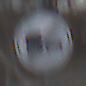
Verkehrszeichen: EndeUeberholverbotKraftfahrzeuge
Umgebung: Outdoor, Suburban
Tageszeit: MorningAfternoon
Wetter: Overcast
Licht: Natural
Jahreszeit: NotSpecified
Kontrast: LowContrast